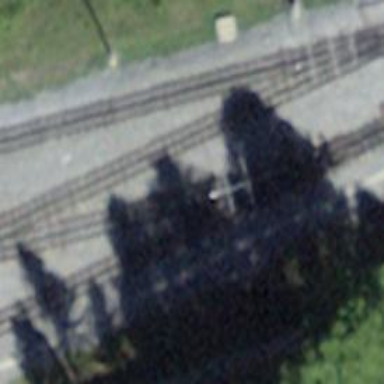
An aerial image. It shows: Narrow gauge railway with electrified contact lines.